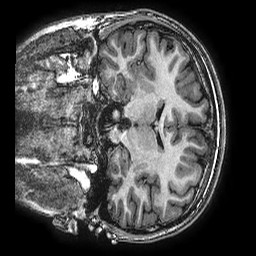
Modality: T1w
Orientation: coronal
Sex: male
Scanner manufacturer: ge
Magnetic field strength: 3 T
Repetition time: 0.0077 s
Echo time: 0.003436 s